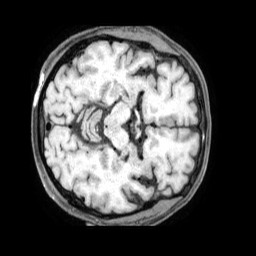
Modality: T1w
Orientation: axial
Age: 53
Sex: male
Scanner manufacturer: philips
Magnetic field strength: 1.5 T
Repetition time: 0.6 s
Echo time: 0.02898 s